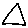
Label: triangle